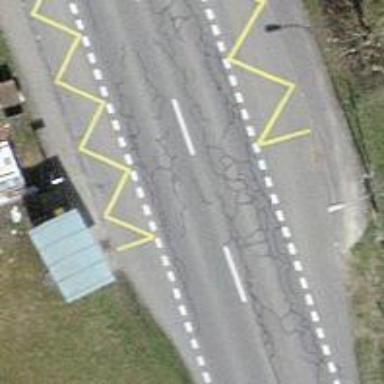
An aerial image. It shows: Bus stop with designated stop position for public transport.